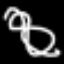
Label: squiggle